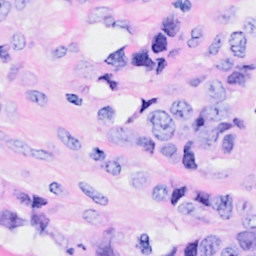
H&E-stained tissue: Breast